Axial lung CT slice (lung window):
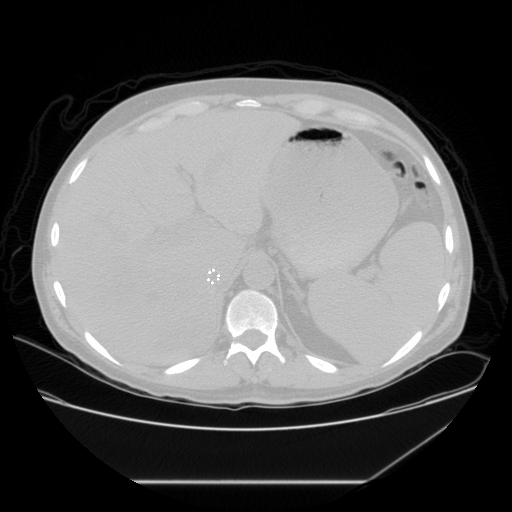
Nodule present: no